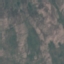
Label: HerbaceousVegetation